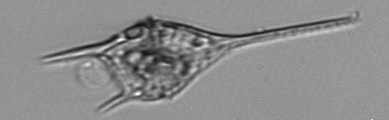
Label: Tripos_lineatus